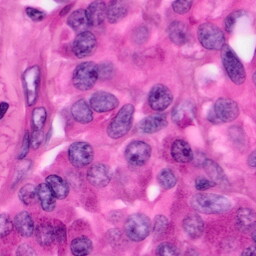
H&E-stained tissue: Pancreatic